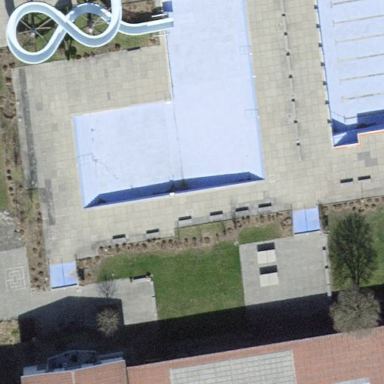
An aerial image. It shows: Swimming pool within leisure land area designed for swimming activities.